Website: home-depot
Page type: delivery-shipping
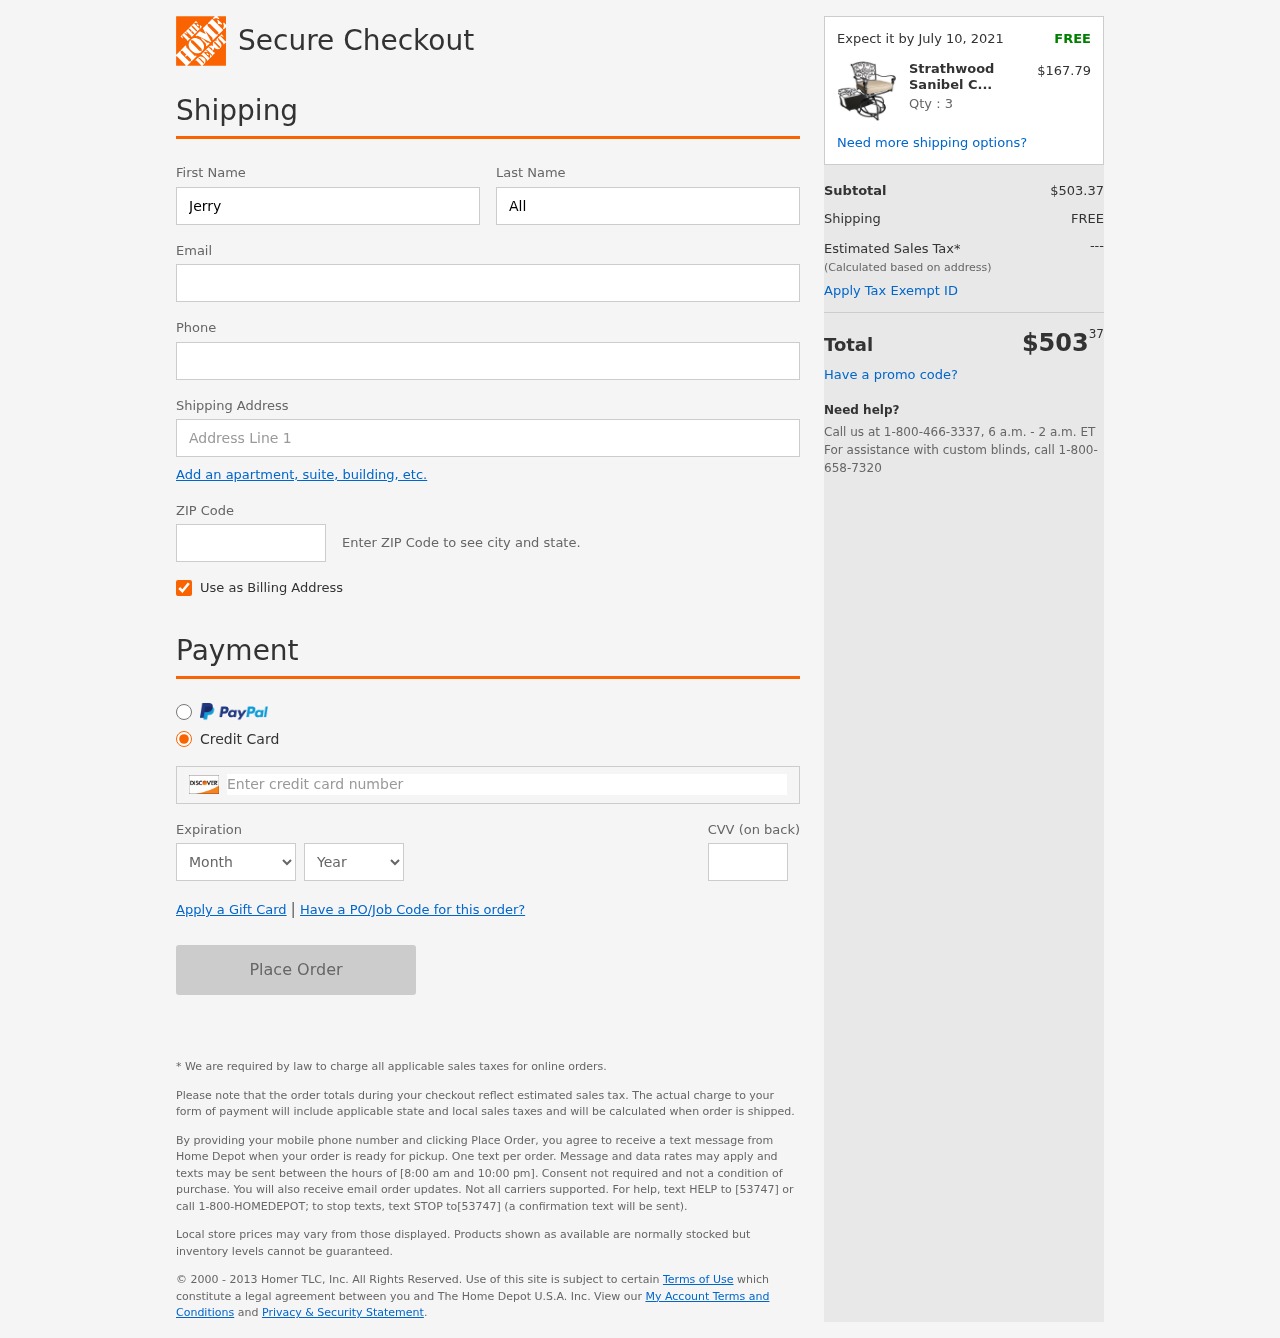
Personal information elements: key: PII_CARD_CVV
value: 544
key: PII_CARD_EXPIRY_MONTH
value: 08
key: PII_CARD_EXPIRY_YEAR
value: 28
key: PII_CARD_NUMBER
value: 6507 5694 3970 3199
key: PII_EMAIL
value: jerry_allen@gmail.com
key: PII_FIRSTNAME
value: Jerry
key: PII_LASTNAME
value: Allen
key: PII_PHONE
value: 3143687629
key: PII_POSTCODE
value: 52026
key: PII_STREET
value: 227 Turner Haven Suite 442
Product elements: key: PRODUCT1_NAME
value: Strathwood Sanibel Cast Aluminum Balcony Chair with Cushion, Set of 2
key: PRODUCT1_PRICE
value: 167.79
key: PRODUCT1_QUANTITY
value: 3
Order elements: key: ORDER_DELIVERY_DATE
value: Expect it by July 10, 2021
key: ORDER_SUBTOTAL
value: $503.37
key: ORDER_SHIPPING_COST
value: FREE
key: ORDER_TOTAL
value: $50337